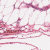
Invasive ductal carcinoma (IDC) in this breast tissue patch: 0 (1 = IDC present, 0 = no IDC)